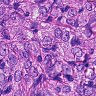
Metastatic tissue present: yes